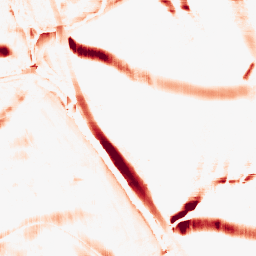
Category: morphological
Decomposition family: rolling_ball
Decomposition parameters: radius: 10
Upsampling method: sinc_hamming
Upsampling parameters: scale: 4
kernel_size: 16
Upsampling scale: 4